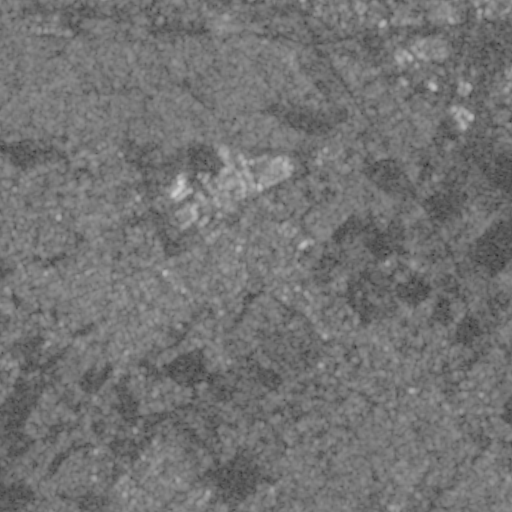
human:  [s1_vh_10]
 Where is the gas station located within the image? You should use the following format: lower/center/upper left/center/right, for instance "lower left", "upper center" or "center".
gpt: The gas station is located in the upper right of the image.
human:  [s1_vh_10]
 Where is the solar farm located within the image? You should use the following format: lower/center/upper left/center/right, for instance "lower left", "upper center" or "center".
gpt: The solar farm is located in the center right of the image.
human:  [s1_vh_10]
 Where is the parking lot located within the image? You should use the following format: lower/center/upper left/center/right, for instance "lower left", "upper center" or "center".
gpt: There is no parking lot in the image.

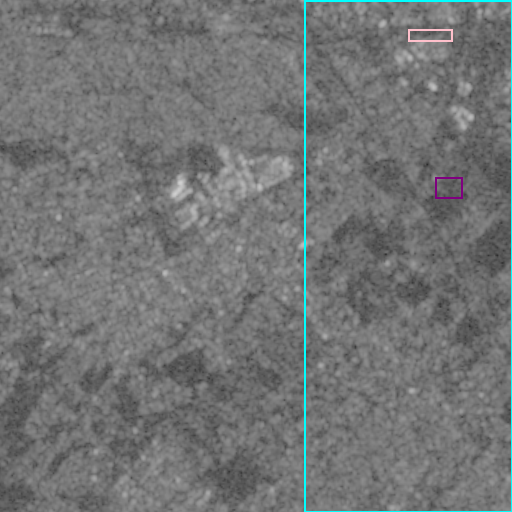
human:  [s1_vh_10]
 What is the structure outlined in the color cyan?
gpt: The structure outlined in cyan is a crop field.
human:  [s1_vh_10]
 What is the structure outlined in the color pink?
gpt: The structure outlined in pink is a parking lot.
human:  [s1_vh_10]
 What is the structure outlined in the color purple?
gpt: The structure outlined in purple is a solar farm.
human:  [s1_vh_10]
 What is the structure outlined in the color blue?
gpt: There is no blue outline.